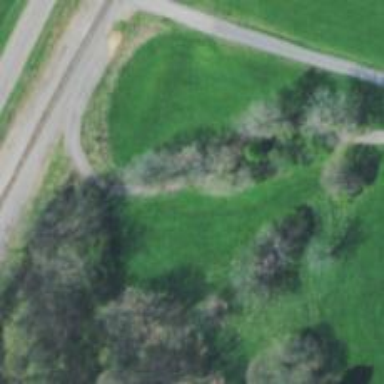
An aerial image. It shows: Abandoned road.